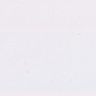
Metastatic tissue present: no